Interaction volume radius: 5 \u00c5
Interaction volume height: 20 \u00c5
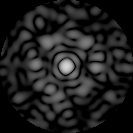
Disorder parameter: 0.8173